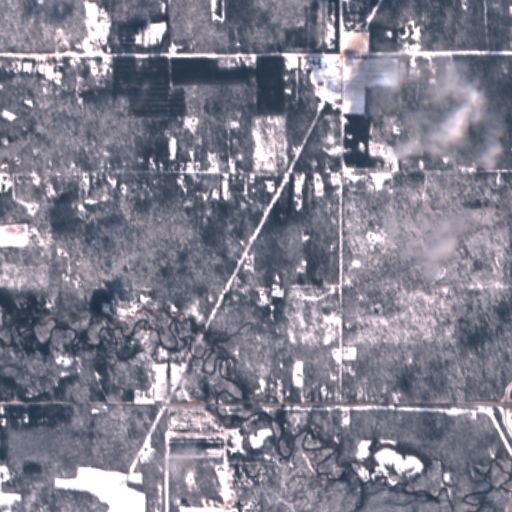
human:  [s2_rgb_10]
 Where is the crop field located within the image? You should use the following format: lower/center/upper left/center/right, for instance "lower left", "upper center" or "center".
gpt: The crop field is located in the upper right of the image.
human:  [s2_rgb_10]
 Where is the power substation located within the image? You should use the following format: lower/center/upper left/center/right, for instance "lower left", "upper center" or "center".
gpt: The power substation is located in the lower right of the image.
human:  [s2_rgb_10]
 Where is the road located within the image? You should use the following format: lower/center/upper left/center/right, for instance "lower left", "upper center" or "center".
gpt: There is no road in the image.